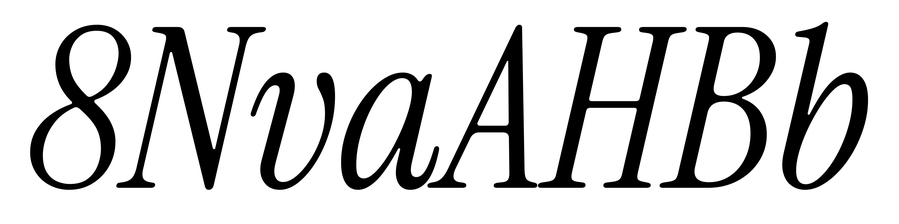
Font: InstrumentSerif-Italic